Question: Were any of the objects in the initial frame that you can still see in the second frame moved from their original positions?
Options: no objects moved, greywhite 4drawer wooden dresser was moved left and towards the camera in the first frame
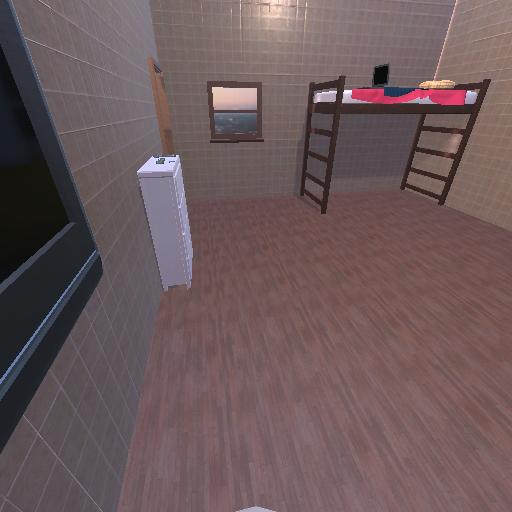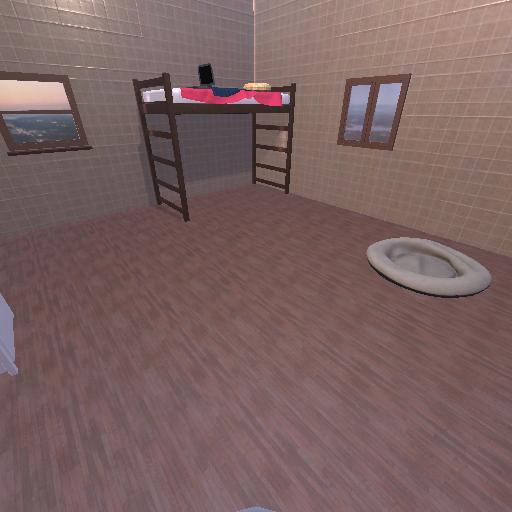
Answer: no objects moved